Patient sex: M
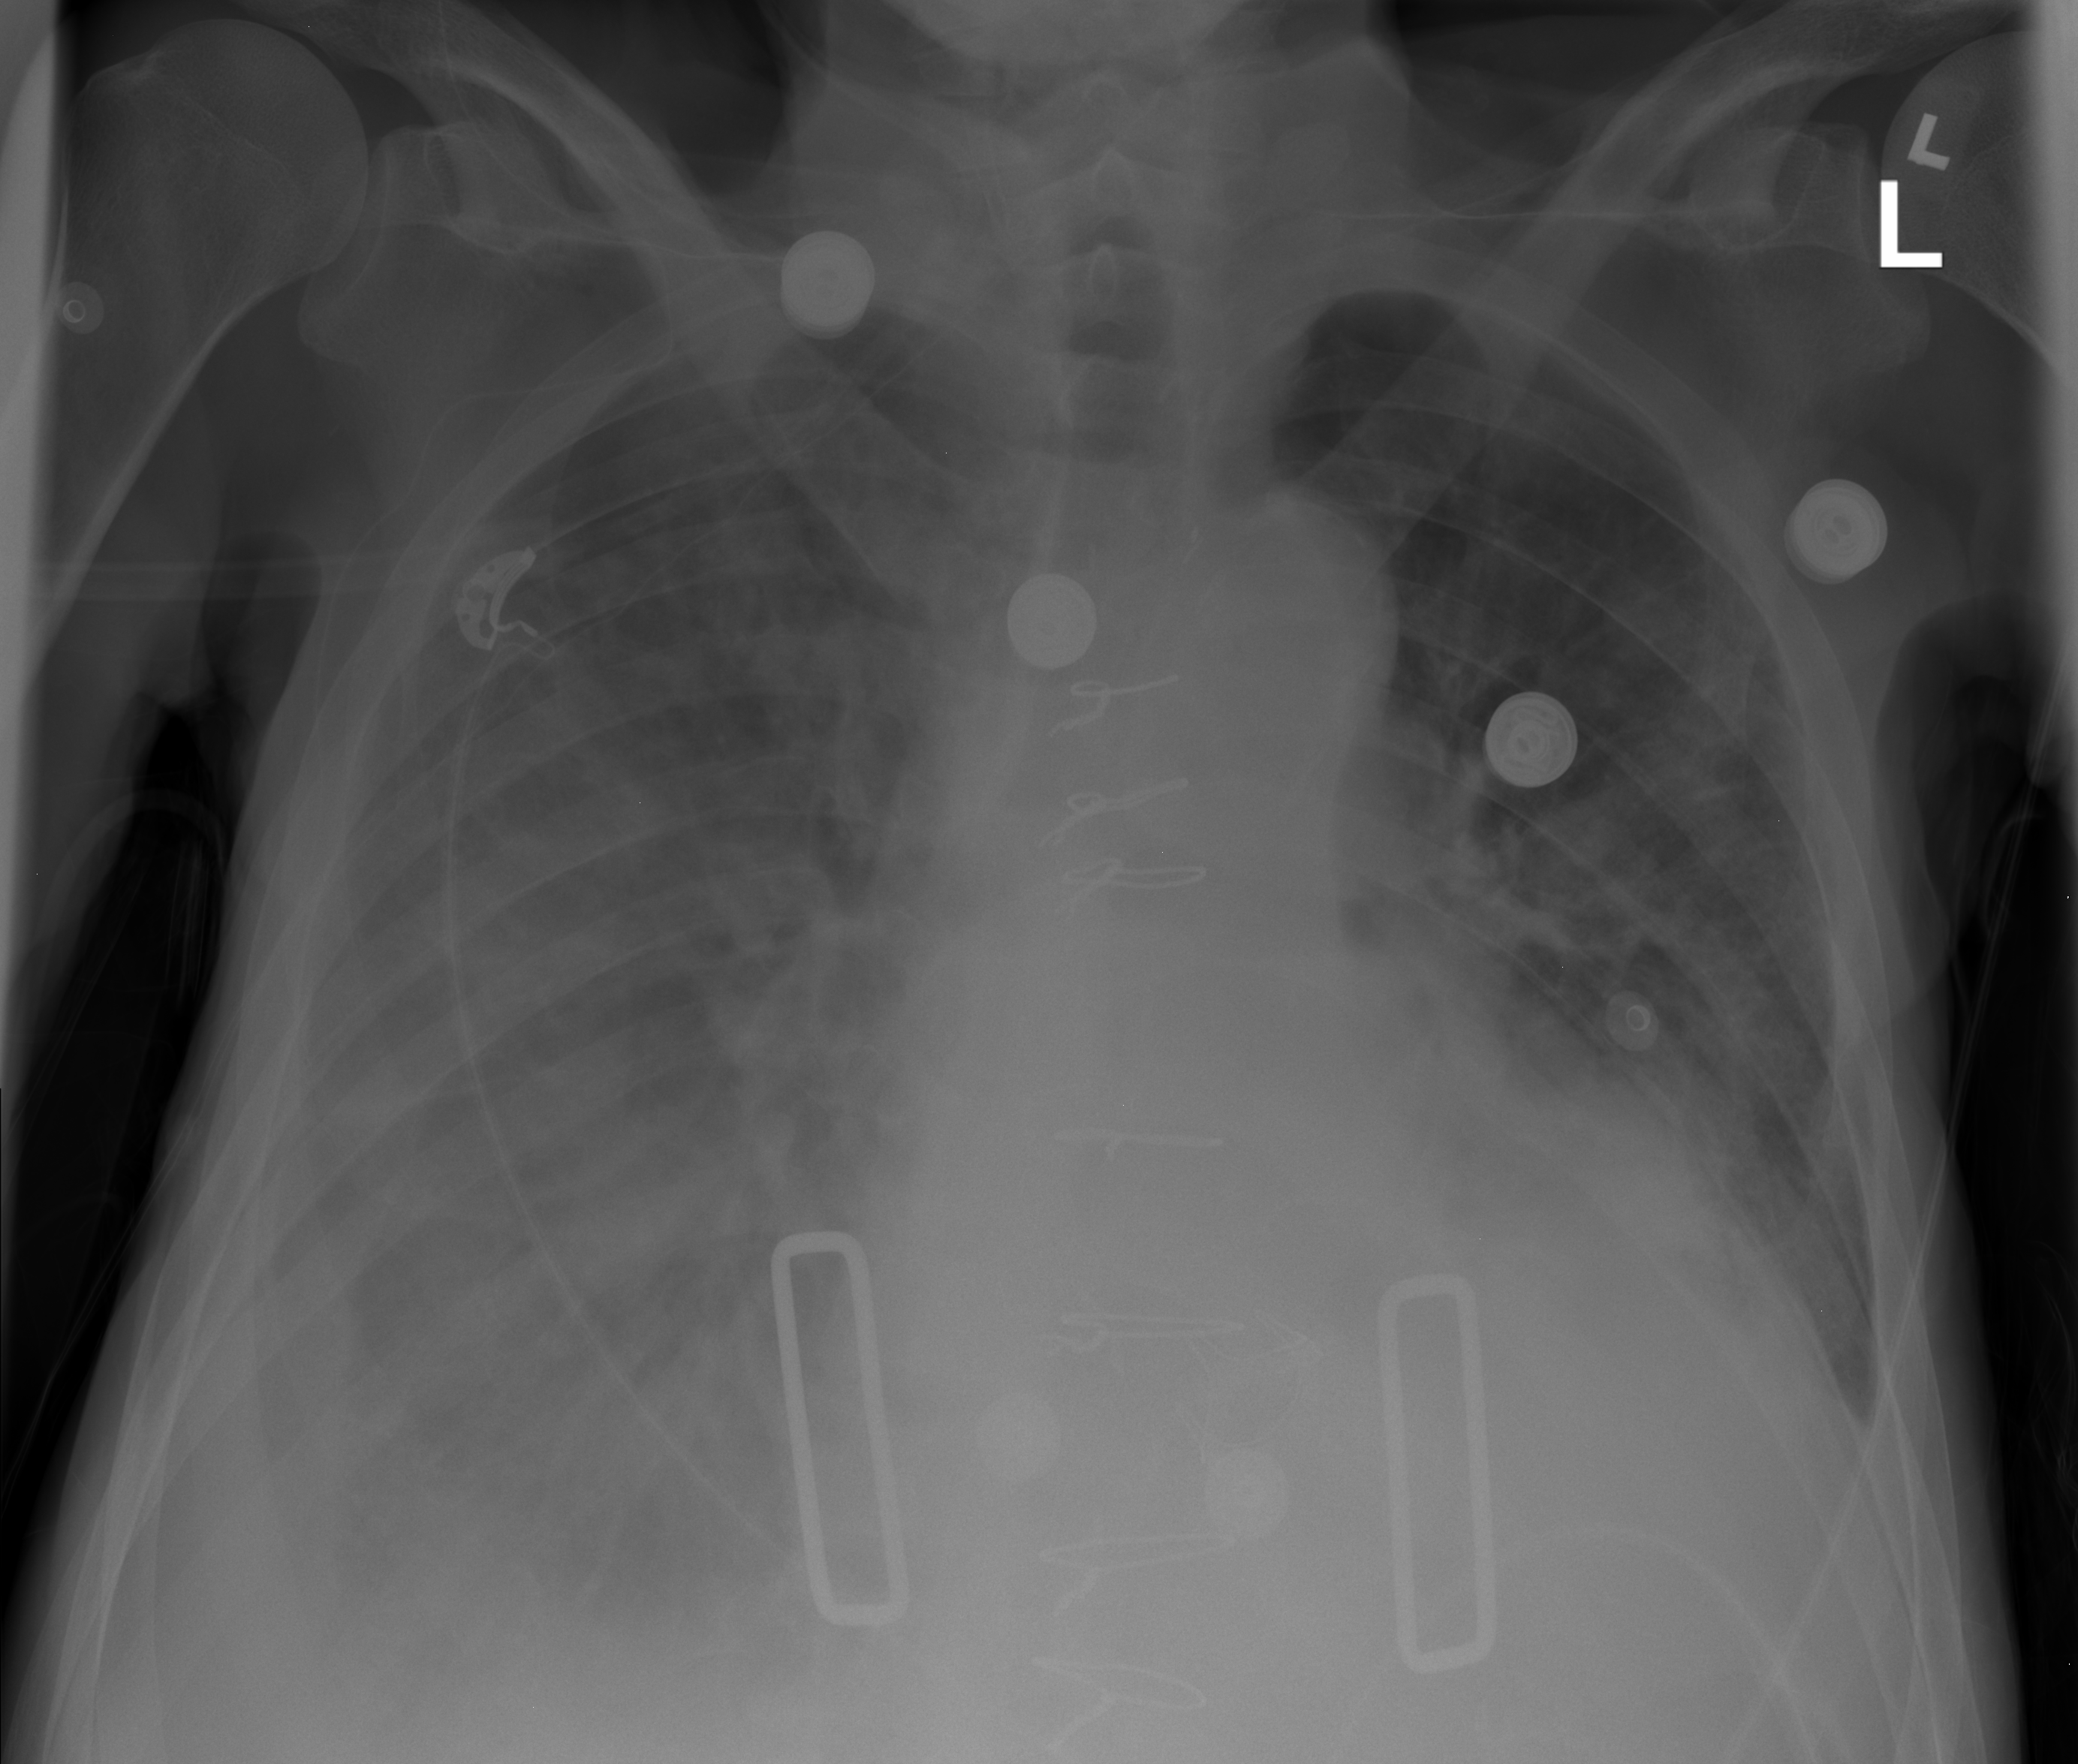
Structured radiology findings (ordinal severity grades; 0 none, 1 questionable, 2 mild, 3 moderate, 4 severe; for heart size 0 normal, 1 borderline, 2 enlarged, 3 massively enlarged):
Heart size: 2
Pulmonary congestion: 3
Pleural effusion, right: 3
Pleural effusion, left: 2
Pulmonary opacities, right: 3
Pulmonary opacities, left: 2
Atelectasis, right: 2
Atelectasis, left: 2